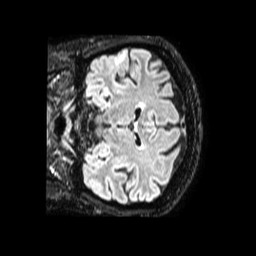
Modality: FLAIR
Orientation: coronal
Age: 48
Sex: female
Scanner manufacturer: philips
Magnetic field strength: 1.5 T
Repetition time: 4.8 s
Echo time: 0.3306 s